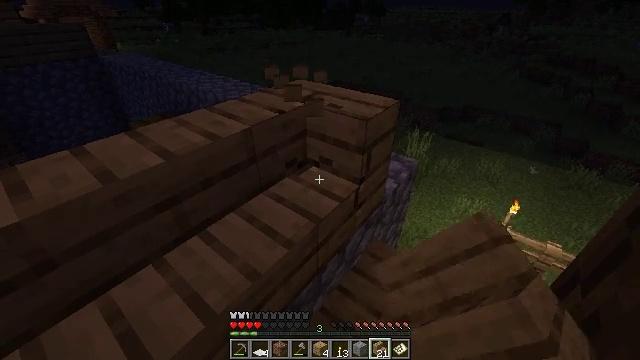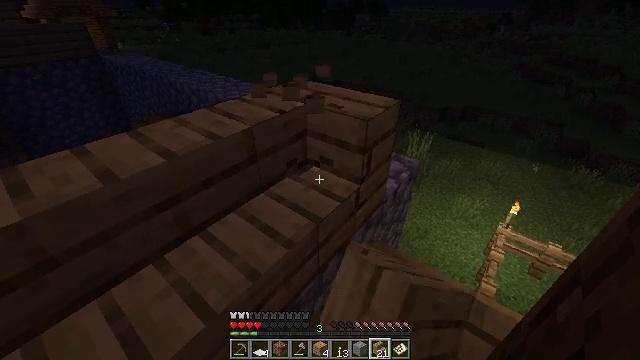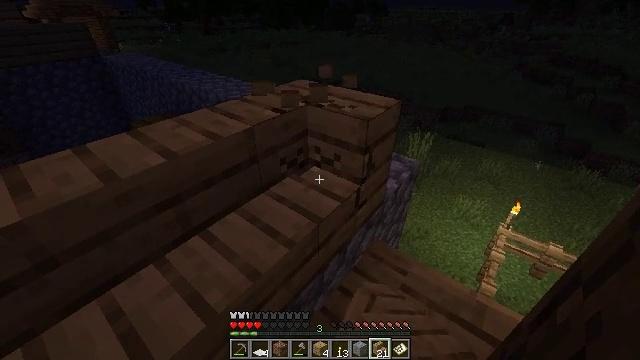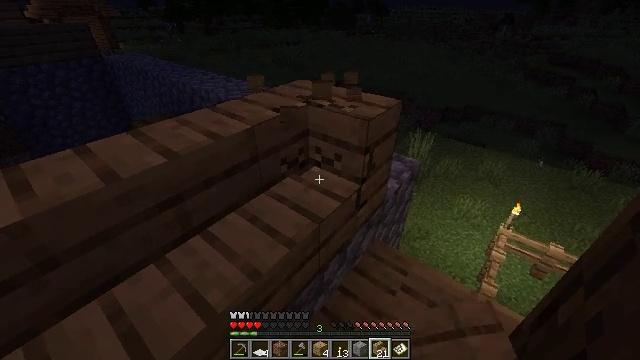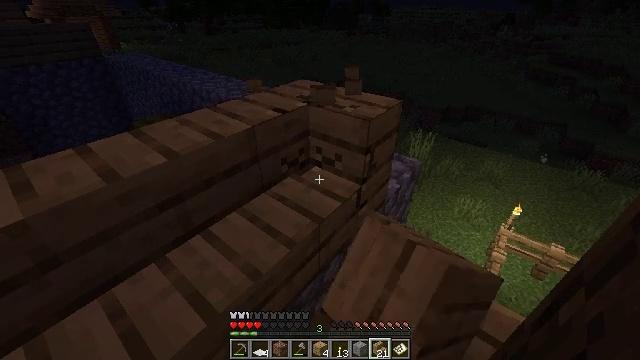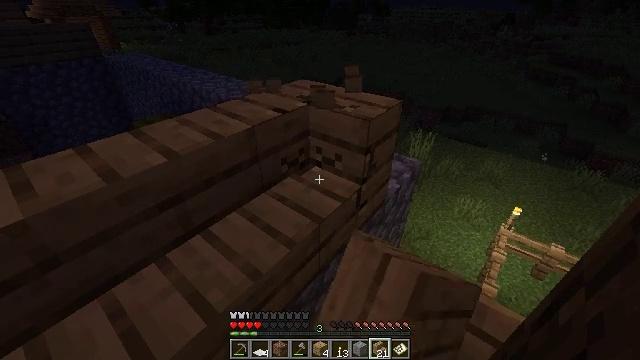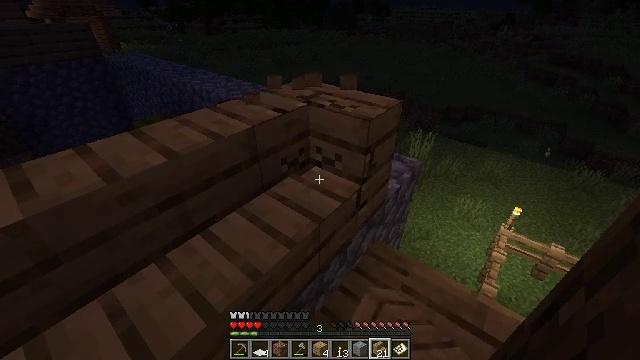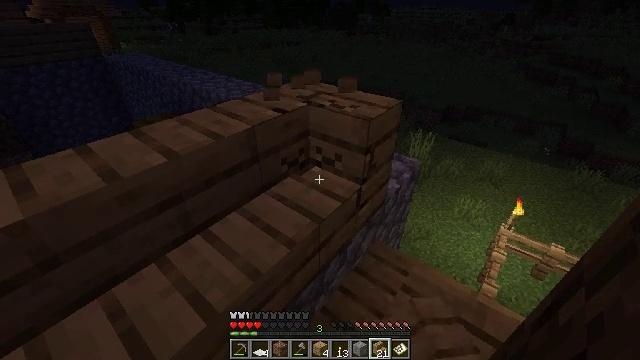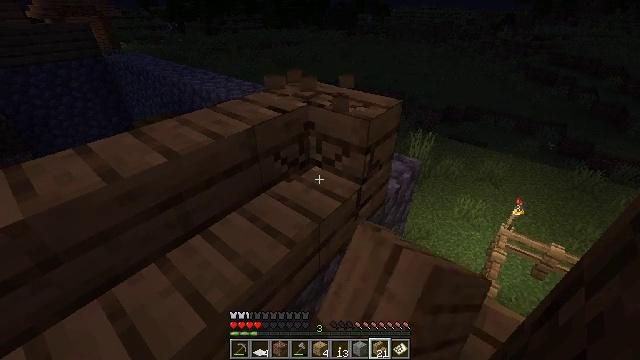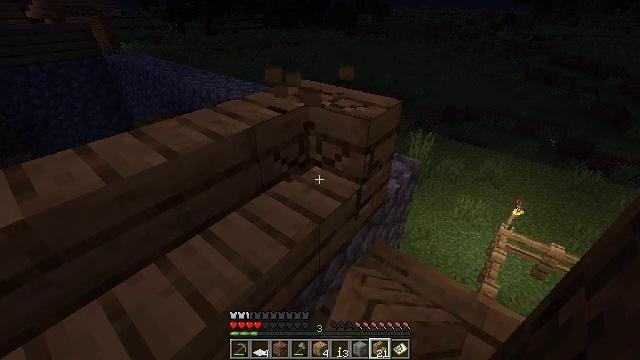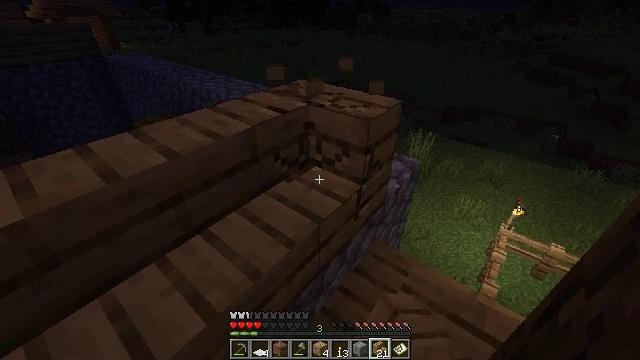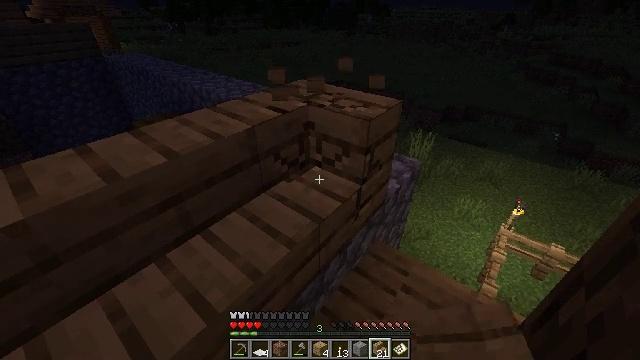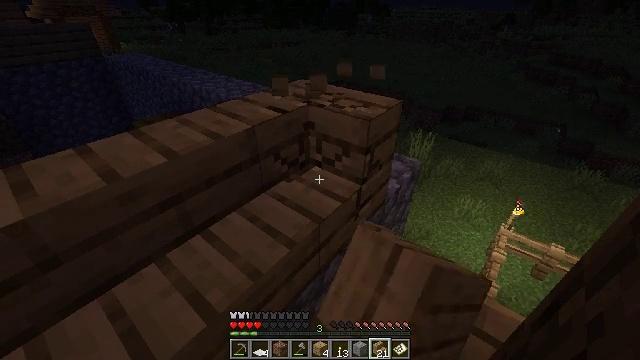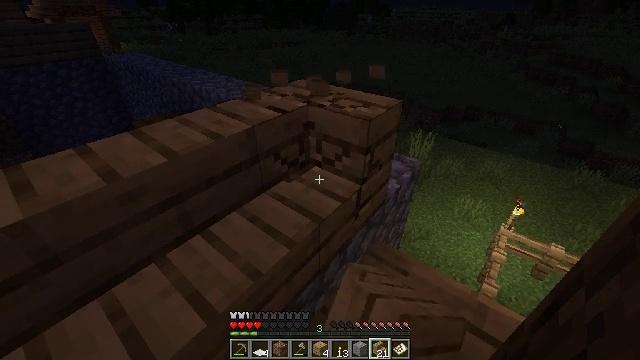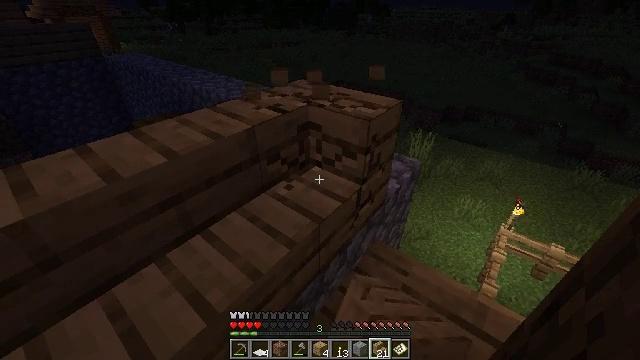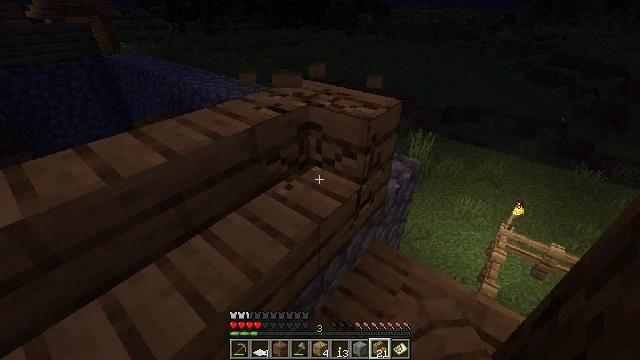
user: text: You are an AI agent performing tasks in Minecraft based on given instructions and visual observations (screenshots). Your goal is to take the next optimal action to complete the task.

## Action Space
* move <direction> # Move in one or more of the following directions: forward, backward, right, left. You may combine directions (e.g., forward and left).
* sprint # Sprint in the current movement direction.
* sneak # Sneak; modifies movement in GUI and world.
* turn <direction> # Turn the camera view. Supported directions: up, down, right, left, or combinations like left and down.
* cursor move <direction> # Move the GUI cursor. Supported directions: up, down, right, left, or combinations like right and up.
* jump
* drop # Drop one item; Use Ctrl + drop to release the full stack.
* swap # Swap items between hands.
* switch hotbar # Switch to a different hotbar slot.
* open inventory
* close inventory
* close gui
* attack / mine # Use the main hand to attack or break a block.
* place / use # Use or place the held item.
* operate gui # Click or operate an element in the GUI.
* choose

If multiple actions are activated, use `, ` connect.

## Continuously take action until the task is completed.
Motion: motion action
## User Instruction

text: Collect oak stairs from a structure.
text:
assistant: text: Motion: attack / mine
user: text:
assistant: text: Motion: attack / mine
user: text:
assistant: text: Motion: attack / mine
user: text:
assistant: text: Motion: attack / mine
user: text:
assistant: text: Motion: attack / mine
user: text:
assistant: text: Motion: attack / mine
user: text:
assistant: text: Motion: attack / mine
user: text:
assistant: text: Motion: attack / mine
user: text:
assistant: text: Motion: attack / mine
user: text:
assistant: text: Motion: attack / mine
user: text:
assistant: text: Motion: attack / mine
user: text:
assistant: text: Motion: attack / mine
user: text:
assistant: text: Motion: attack / mine
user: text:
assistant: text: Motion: attack / mine
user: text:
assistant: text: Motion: attack / mine
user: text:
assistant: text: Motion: attack / mine
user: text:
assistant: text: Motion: attack / mine
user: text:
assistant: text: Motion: attack / mine
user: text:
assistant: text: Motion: attack / mine
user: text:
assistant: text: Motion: attack / mine
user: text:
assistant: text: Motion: attack / mine
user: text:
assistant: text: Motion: attack / mine
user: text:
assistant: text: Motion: attack / mine
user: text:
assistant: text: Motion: attack / mine
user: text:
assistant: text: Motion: attack / mine
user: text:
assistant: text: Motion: attack / mine
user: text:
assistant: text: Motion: attack / mine
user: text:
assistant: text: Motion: attack / mine
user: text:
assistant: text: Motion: attack / mine
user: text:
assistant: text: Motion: attack / mine